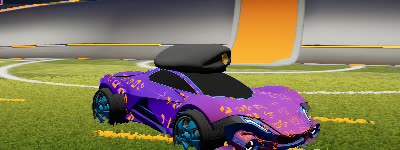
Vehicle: werewolf